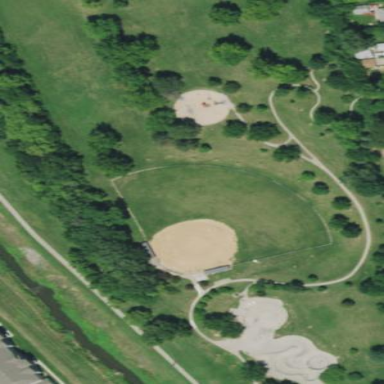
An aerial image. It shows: Baseball pitch for leisure land.